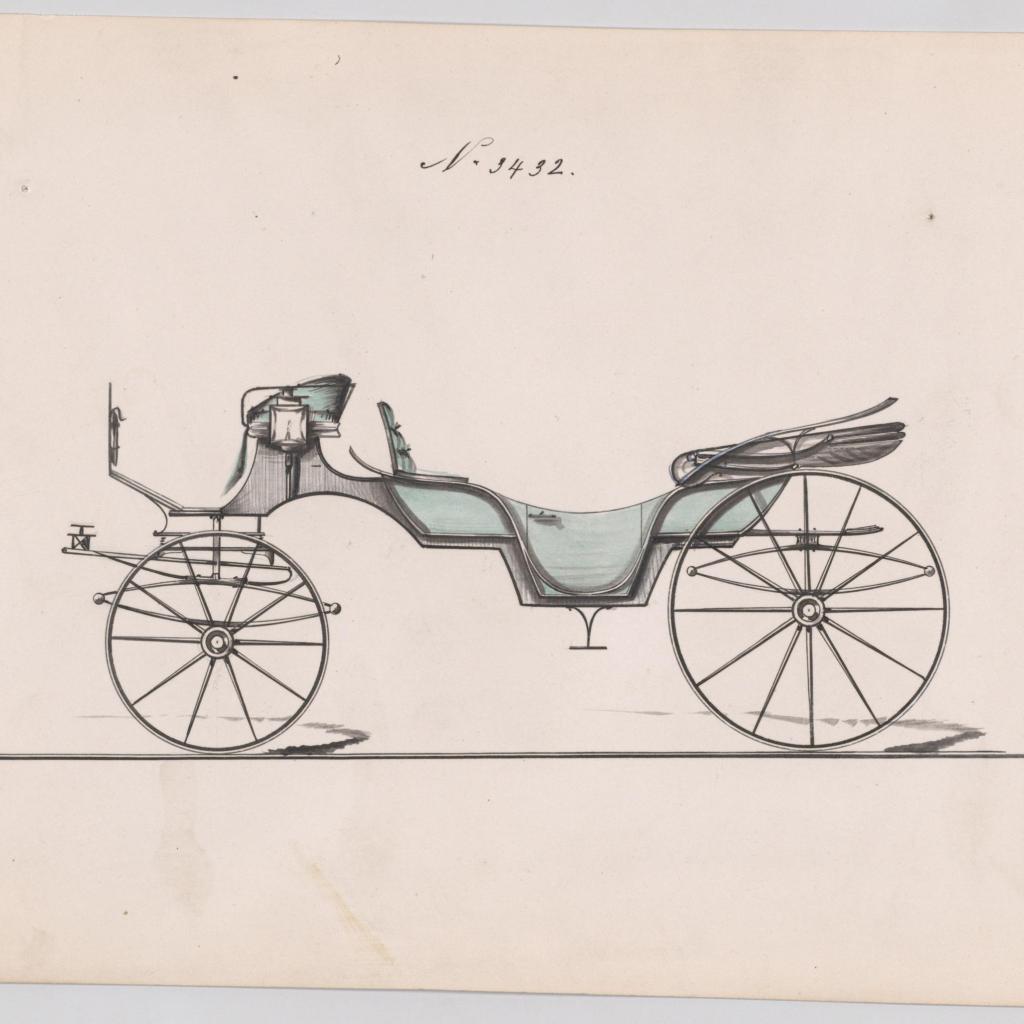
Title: Design for Vis-à-vis, no. 3432
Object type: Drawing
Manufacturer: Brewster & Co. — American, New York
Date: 1878
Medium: Pen and black ink, watercolor and gouache
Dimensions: Sheet: 6 1/2 x 9 1/8 in. (16.5 x 23.2 cm)
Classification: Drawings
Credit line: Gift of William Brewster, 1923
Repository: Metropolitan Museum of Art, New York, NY